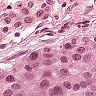
Metastatic tissue present: yes